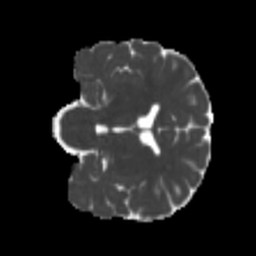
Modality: MD
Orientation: coronal
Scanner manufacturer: siemens
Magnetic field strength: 3 T
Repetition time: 4 s
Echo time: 0.0594 s